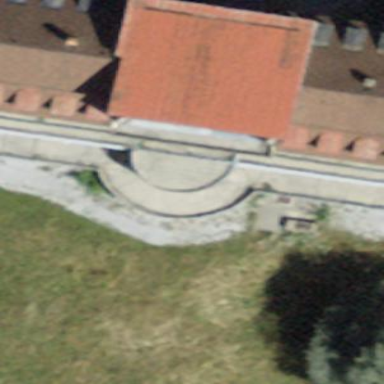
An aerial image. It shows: School building.